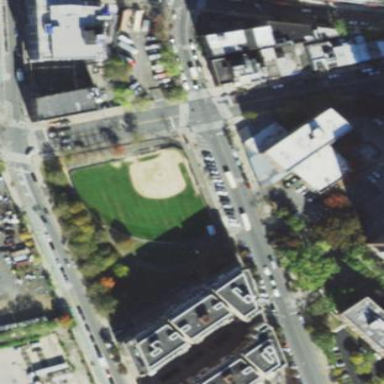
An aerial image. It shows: Baseball pitch for leisure land.